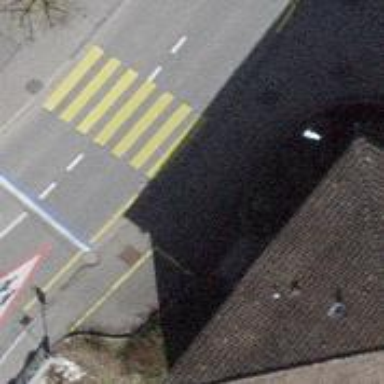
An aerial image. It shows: Footway crossing with marked asphalt surface.